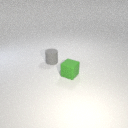
small green rubber cube to the right of small gray rubber cylinder